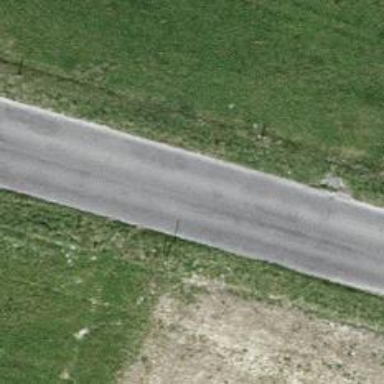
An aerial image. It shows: Unclassified road.